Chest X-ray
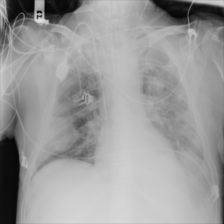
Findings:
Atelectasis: negative
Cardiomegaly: negative
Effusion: negative
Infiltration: negative
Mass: positive
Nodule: negative
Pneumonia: negative
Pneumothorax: negative
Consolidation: negative
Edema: negative
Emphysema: negative
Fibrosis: negative
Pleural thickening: negative
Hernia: negative